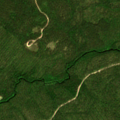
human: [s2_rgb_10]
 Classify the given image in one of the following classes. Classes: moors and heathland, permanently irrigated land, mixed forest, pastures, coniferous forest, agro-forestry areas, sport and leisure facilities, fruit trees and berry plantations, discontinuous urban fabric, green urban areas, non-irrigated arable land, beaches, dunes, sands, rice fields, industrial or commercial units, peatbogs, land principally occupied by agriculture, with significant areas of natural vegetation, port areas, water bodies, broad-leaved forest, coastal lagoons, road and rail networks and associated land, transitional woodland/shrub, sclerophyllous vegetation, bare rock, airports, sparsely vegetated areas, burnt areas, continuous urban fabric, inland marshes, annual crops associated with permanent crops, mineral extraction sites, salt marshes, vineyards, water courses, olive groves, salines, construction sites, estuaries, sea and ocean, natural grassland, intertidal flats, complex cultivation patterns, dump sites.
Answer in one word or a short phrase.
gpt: coniferous forest